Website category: sports
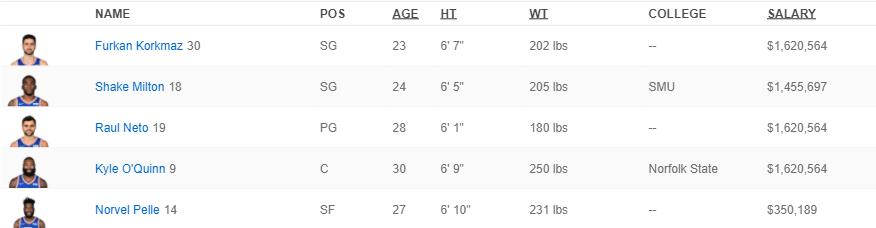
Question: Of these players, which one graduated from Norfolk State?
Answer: Kyle O'Quinn